Question: EDIT
Hi I just newbie on Java and Android development, and I need help to get image from asset folder, I already try many ways to get work but not luck yet.
Here is my folder detail structure

I used Baker Android framework to create my application.
Now, what I want is I want call image 1.jpg from image-bali folder and convet it to bitmap, I used this code to decode the file
'''
Bitmap bitmap = BitmapFactory.decodeFile(assetManager + "/books/Individual Villas/images-bali/1.jpg", bitmapOptions);
'''
Here my full code I used for
'''
AssetManager assetManager = getResources().getAssets();
String path = "assetManager + "/books/Individual Villas/images-bali/1.jpg";
BitmapFactory.Options bitmapOptions = new BitmapFactory.Options();
bitmapOptions.inDither = true;// optional
bitmapOptions.inPreferredConfig = Bitmap.Config.ARGB_8888;// optional
Bitmap bitmap = BitmapFactory.decodeFile(path , bitmapOptions);
Log.d("Test","Bitmap data " + bitmap);
'''
When I'm load the code, it always crash my app. Can anyone please guide me how to do this?
I would appreciate if I can have a detailed procedure, thanks.
'''
07-31 16:17:15.694 12542-12542/? E/AndroidRuntime: FATAL EXCEPTION: main
java.lang.NullPointerException
at com.baker.abaker.settings.Configuration.getFilesDirectory(Configuration.java:113)
at com.baker.abaker.settings.Configuration.getMagazinesDirectory(Configuration.java:130)
at com.baker.abaker.MagazineActivity$8.onClick(MagazineActivity.java:351)
at android.view.View.performClick(View.java:4421)
at android.view.View$PerformClick.run(View.java:18190)
at android.os.Handler.handleCallback(Handler.java:725)
at android.os.Handler.dispatchMessage(Handler.java:92)
at android.os.Looper.loop(Looper.java:175)
at android.app.ActivityThread.main(ActivityThread.java:5279)
at java.lang.reflect.Method.invokeNative(Native Method)
at java.lang.reflect.Method.invoke(Method.java:511)
at com.android.internal.os.ZygoteInit$MethodAndArgsCaller.run(ZygoteInit.java:1102)
at com.android.internal.os.ZygoteInit.main(ZygoteInit.java:869)
at dalvik.system.NativeStart.main(Native Method)
07-31 16:17:15.702 491-496/? E/SurfaceFlinger: #### captureScreenImplLocked
07-31 16:17:16.046 519-571/? E/android.os.Debug: !@Dumpstate > dumpstate -k -t -z -d -o /data/log/dumpstate_app_error
07-31 16:17:24.991 519-749/? E/Watchdog: !@Sync 14914
07-31 16:17:46.343 519-571/? E/ViewRootImpl: sendUserActionEvent() mView == null
07-31 16:17:46.515 12877-12877/? E/com.baker.abaker.GindActivity: Could not load libraries: Couldn't load JavaScriptCore from loader dalvik.system.PathClassLoader[dexPath=/system/framework/android.test.runner.jar:/data/app/com.baker.abaker.test-1.apk,libraryPath=/data/app-lib/com.baker.abaker.test-1]: findLibrary returned null
07-31 16:17:46.694 12877-12877/? E/class com.baker.abaker.GindActivity: USER ACCOUNT COULD NOT BE RETRIEVED, WILL USE ANDROID_ID.
07-31 16:17:46.710 12877-12877/? E/class com.baker.abaker.GindActivity: No valid Google Play Services APK found.
07-31 16:17:47.991 491-496/? E/SurfaceFlinger: #### captureScreenImplLocked
07-31 16:17:48.030 <PHONE>/? E/EnterpriseContainerManager: ContainerPolicy Service is not yet ready!!!
07-31 16:17:48.163 12877-12877/? E/BitmapFactory: Unable to decode stream: java.io.FileNotFoundException: /file:/android_asset/books/Individual Villas/images-bali/1.jpg: open failed: ENOENT (No such file or directory)
07-31 16:17:48.265 12877-12898/? E/dalvikvm: adjustAdaptiveCoef max=<PHONE>, min=<PHONE>, ut=568
07-31 16:17:48.390 12877-12880/? E/dalvikvm: adjustAdaptiveCoef max=<PHONE>, min=<PHONE>, ut=368
07-31 16:17:48.530 519-882/? E/EnterpriseContainerManager: ContainerPolicy Service is not yet ready!!!
07-31 16:17:50.421 12877-12877/? E/Web Console: Uncaught TypeError: Cannot read property 'top' of null:1073
07-31 16:17:50.718 12877-12877/? E/Web Console: Uncaught TypeError: Cannot read property 'top' of null:1073
07-31 16:17:54.991 519-749/? E/Watchdog: !@Sync 14915
'''
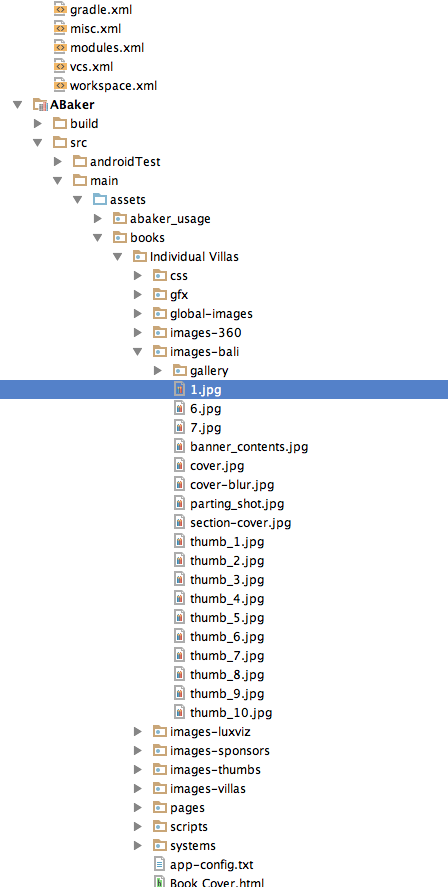
Answer: First Thing you should do is that change name of the folders...
use _ (underscore) instead of white-space or - (dash).....
then....
Try This Code to get File...
'''
AssetManager assetManager = getAssets();
InputStream istr = null;
try {
istr = assetManager.open("books/IndividualVillas/images_bali/1.jpg");
} catch (IOException e) {
e.printStackTrace();
}
Bitmap bitmap = BitmapFactory.decodeStream(istr);
return bitmap;
'''